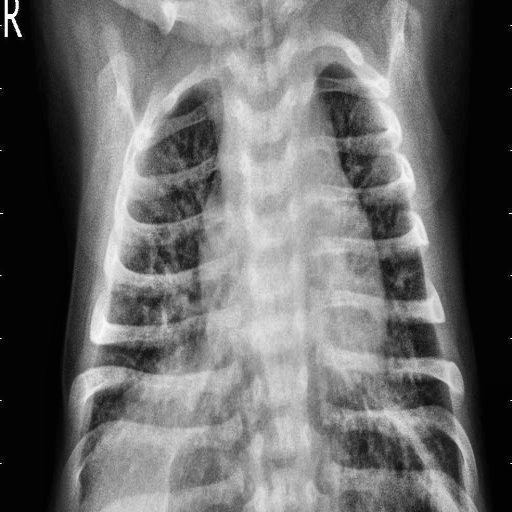
Finding: PNEUMONIA